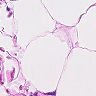
Metastatic tissue present: no